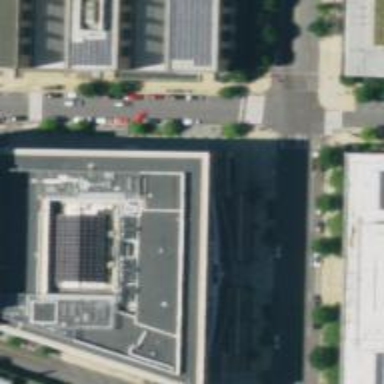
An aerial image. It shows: Government office.